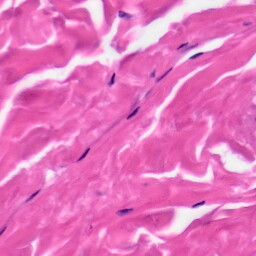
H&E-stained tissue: Skin